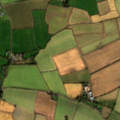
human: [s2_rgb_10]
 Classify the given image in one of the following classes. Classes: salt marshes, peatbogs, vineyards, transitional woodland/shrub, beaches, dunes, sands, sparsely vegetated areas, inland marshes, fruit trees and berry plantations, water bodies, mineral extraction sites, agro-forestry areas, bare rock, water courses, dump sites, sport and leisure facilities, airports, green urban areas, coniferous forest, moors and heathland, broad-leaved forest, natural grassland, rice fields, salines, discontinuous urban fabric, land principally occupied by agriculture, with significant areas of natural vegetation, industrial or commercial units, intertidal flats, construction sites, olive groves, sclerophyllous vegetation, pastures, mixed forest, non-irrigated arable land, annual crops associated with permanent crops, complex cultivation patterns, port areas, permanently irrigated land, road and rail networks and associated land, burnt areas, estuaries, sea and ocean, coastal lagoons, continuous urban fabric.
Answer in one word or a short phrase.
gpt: non-irrigated arable land, complex cultivation patterns